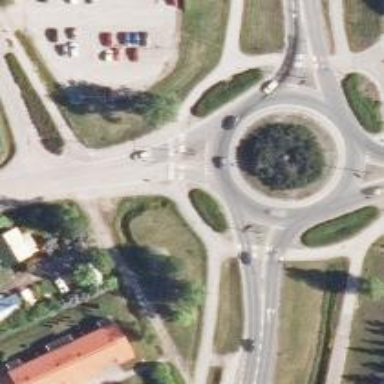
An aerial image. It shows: Uncontrolled zebra crossing on the road.